Field crop: maize
Growth stage: 2
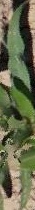
Species: maize